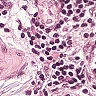
Metastatic tissue present: yes